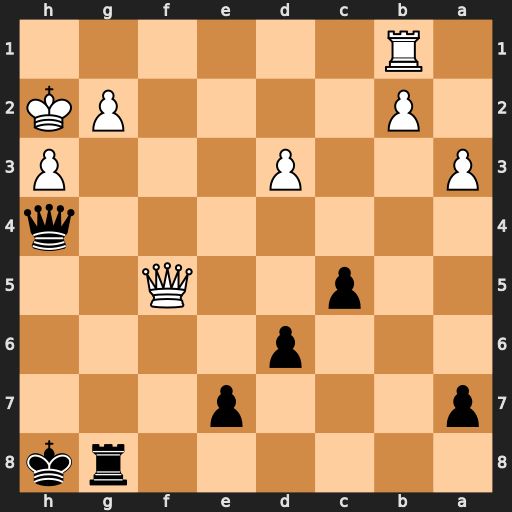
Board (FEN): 6rk/p3p3/3p4/2p2Q2/7q/P2P3P/1P4PK/1R6
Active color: b
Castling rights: -
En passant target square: -
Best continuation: Qg3+ Kg1 Qxg2#